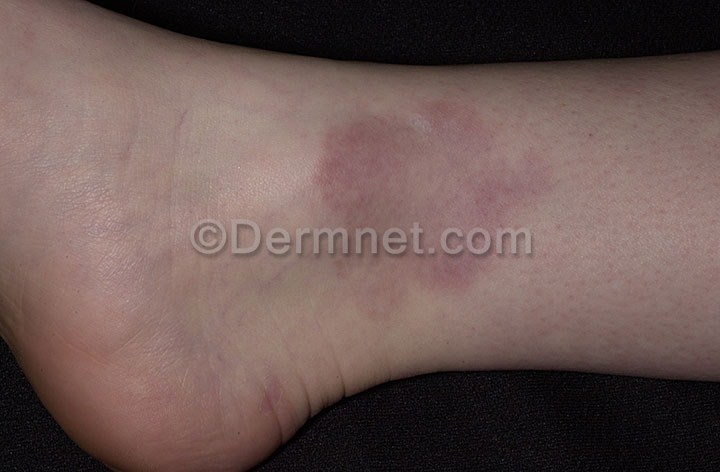
Disease: Systemic Disease